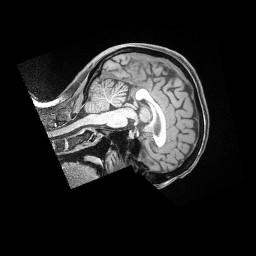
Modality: T1w
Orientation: sagittal
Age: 39
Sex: female
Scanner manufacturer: siemens
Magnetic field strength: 3 T
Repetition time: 2 s
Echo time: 0.00211 s